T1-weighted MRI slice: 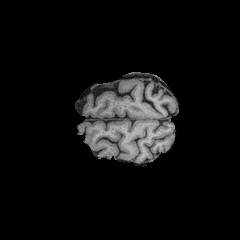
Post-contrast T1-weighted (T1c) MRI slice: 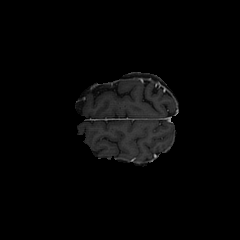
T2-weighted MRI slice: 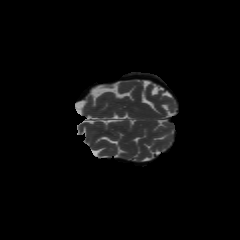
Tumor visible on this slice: no